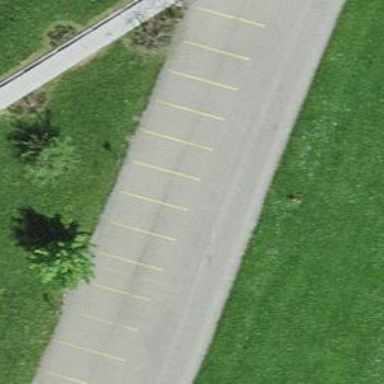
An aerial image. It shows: Parking area with asphalt surface.